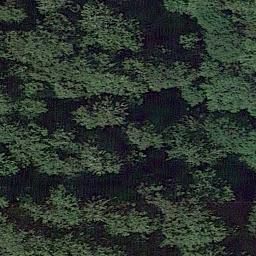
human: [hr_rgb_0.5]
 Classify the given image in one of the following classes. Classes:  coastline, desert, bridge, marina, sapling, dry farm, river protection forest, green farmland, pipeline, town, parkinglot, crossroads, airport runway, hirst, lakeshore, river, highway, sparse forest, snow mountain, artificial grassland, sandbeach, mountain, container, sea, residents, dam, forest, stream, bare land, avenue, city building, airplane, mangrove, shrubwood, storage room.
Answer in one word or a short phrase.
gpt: forest